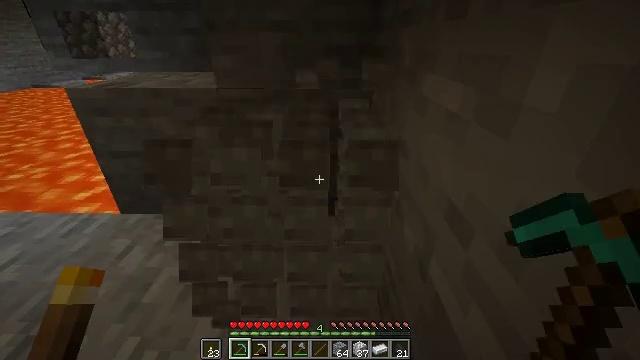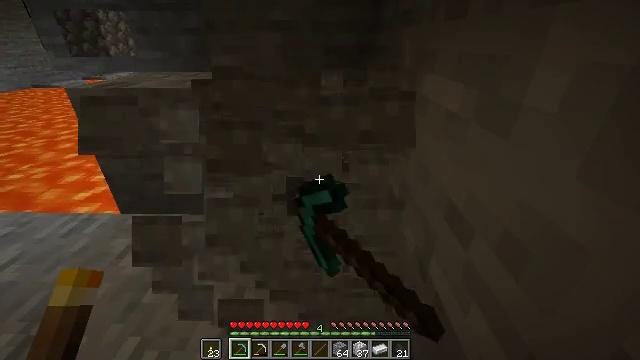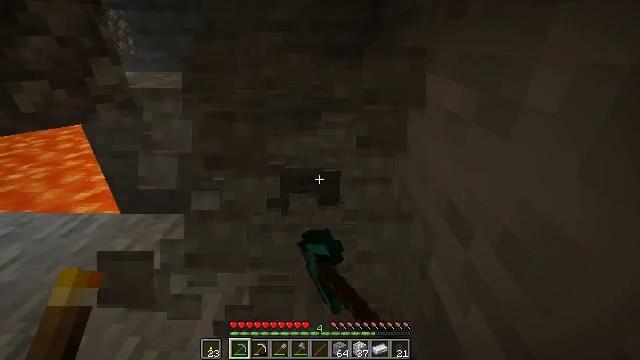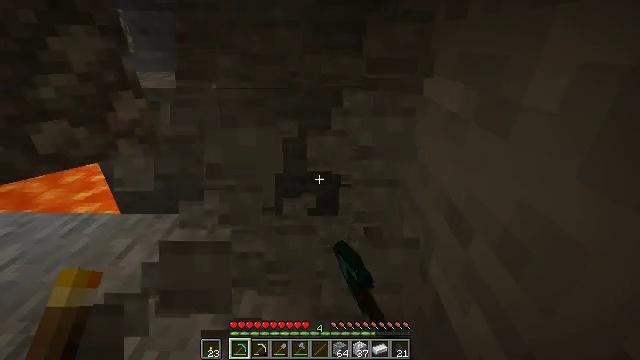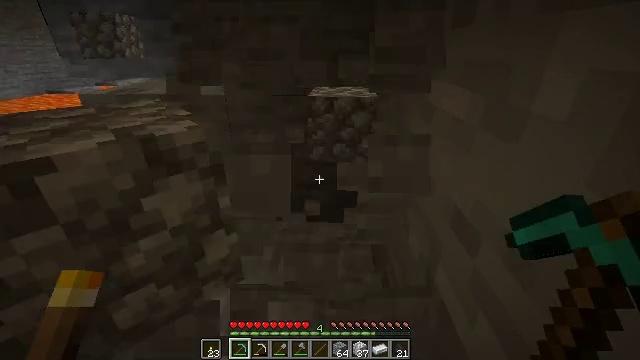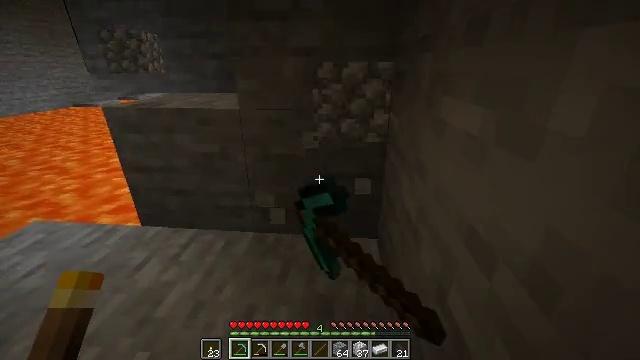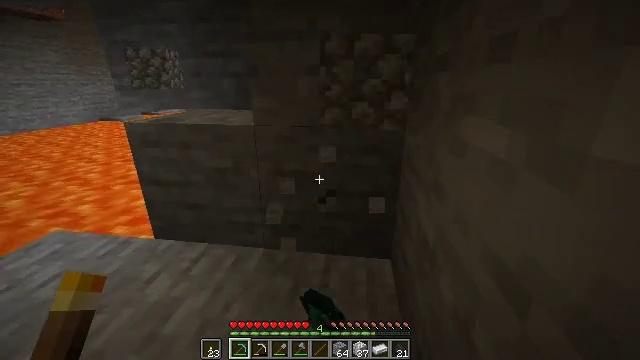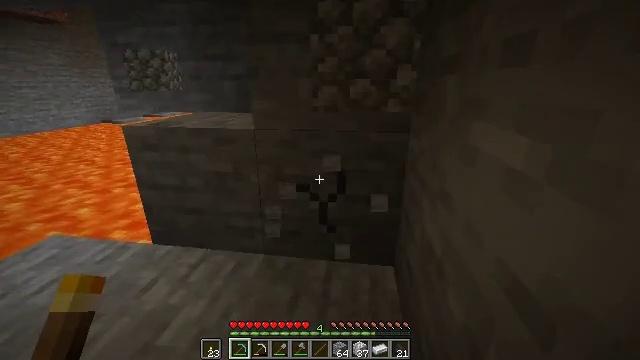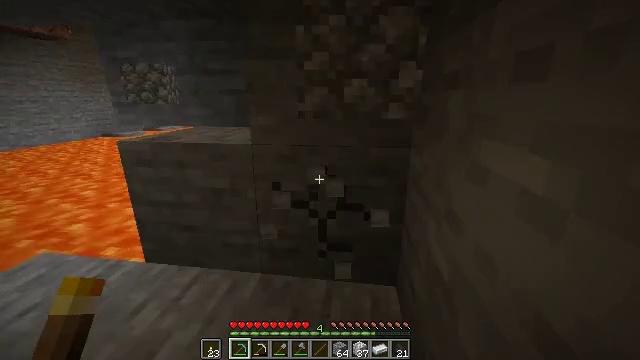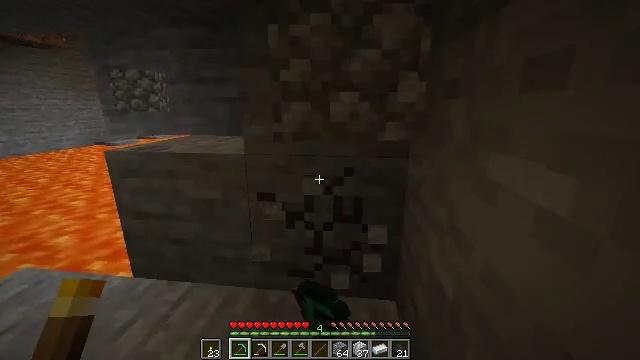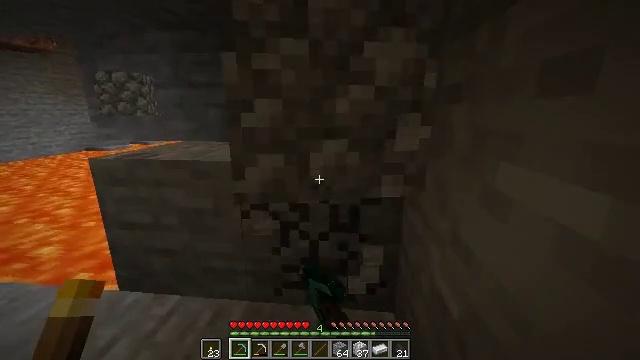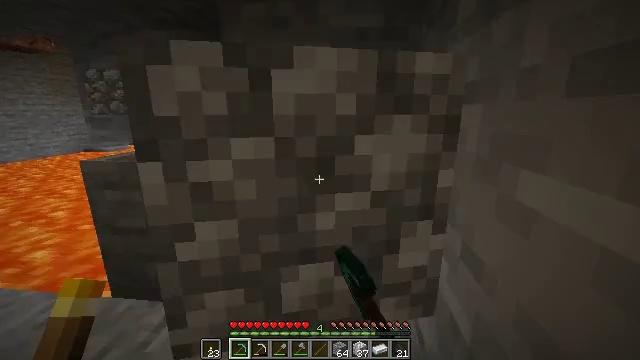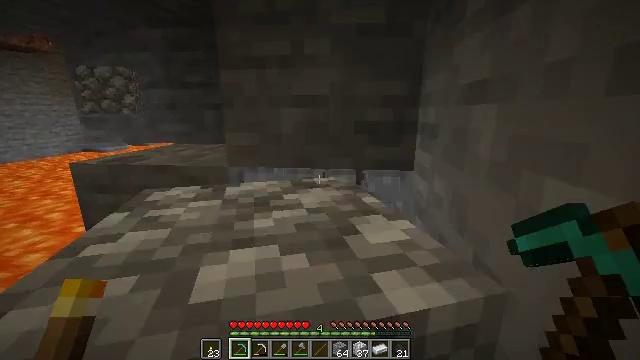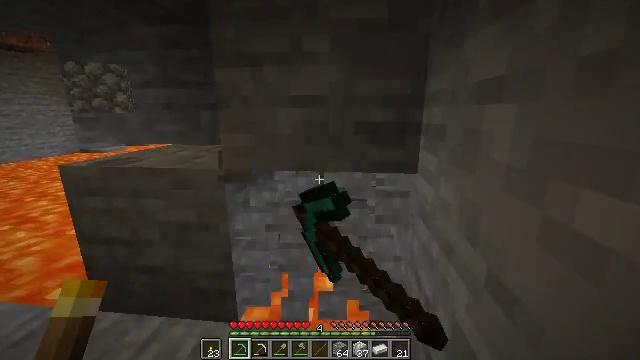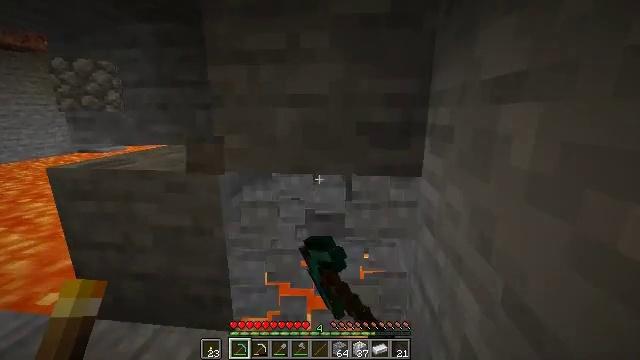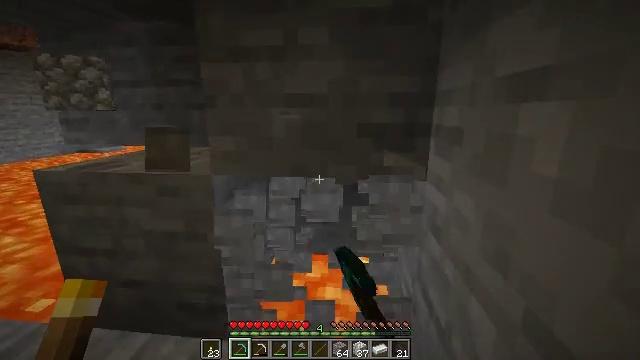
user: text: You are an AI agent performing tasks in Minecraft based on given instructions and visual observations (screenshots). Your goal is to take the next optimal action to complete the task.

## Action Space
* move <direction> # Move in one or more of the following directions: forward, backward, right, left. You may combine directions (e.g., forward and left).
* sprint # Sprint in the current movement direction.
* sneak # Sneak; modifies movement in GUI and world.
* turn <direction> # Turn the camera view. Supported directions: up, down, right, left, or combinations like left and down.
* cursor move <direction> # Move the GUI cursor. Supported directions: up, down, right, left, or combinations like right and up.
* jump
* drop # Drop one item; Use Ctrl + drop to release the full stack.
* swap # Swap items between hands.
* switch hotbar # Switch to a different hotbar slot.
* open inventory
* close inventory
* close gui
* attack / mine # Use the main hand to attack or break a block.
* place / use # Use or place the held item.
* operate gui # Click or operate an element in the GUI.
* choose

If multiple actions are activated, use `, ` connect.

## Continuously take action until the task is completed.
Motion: motion action
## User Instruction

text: Get granite from underground.
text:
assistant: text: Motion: sneak, attack / mine
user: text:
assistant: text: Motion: sneak, attack / mine
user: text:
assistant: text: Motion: sneak, attack / mine
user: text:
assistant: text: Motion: sneak, turn left and up, attack / mine
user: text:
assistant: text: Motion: move forward, sneak, turn left and up, attack / mine
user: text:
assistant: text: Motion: move forward, sneak, turn left and up, attack / mine
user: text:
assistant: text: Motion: move forward, sneak, attack / mine
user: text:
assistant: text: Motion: move forward, sneak, turn up, attack / mine
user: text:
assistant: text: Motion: move forward, sneak, turn up, attack / mine
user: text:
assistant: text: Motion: move forward, sneak, turn right and up, attack / mine
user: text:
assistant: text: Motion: move forward, sneak, attack / mine
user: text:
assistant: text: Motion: move forward, sneak, attack / mine
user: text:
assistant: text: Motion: move forward, sneak, attack / mine
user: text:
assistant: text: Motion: move forward, sneak, attack / mine
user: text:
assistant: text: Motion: move forward, sneak, attack / mine
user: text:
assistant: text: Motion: move forward, sneak, attack / mine
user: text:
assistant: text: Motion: move forward, sneak, attack / mine
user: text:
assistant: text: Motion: sneak, attack / mine
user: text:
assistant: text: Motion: sneak, attack / mine
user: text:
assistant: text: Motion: sneak, attack / mine
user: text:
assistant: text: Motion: sneak, turn left and down, attack / mine
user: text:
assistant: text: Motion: sneak, turn left and down, attack / mine
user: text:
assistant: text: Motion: sneak, turn left and up, attack / mine
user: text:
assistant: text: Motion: sneak, attack / mine
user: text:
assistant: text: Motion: sneak, attack / mine
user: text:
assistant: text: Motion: sneak, attack / mine
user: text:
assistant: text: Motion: sneak, attack / mine
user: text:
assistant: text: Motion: sneak, attack / mine
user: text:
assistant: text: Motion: sneak, attack / mine
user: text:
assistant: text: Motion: sneak, turn up, attack / mine